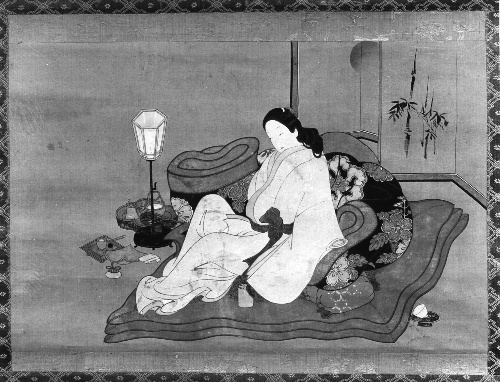
Artist: Unidentified artist
Date: 18th century
Object type: Hanging scroll
Classification: Paintings
Medium: Hanging scroll; ink and color on silk
Culture: Japan
Period: Edo period (1615–1868)
Dimensions: 14 1/2 x 19 1/2 in. (36.8 x 49.5 cm)
Department: Asian Art
Credit line: Fletcher Fund, 1933
Accession year: 1933
Repository: Metropolitan Museum of Art, New York, NY
Tags: Women|Beds